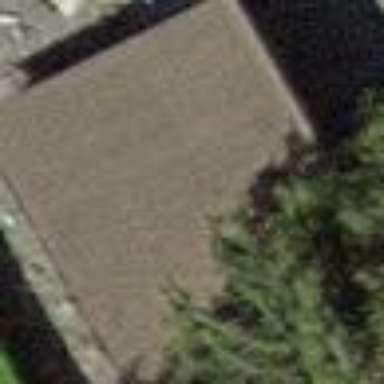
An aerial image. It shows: Garage building.